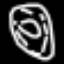
Label: donut